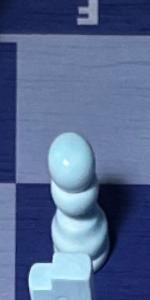
Label: Pawn_White